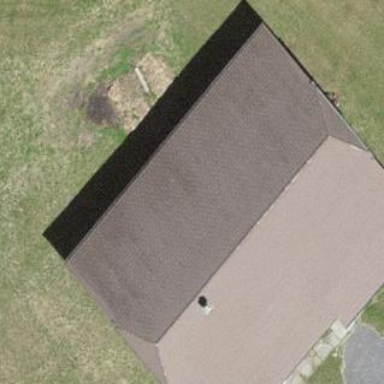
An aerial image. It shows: Farm building.